Question: I'm stuck at the moment with the Java library Jung.
I display vertices and edges, only I can not find any functions for vertex coloring that I need with the value of the vertices and not with the mouse.
'''
import edu.uci.ics.jung.algorithms.layout.FRLayout;
import edu.uci.ics.jung.algorithms.layout.Layout;
import edu.uci.ics.jung.graph.Graph;
import edu.uci.ics.jung.visualization.BasicVisualizationServer;
import edu.uci.ics.jung.visualization.decorators.PickableVertexPaintTransformer;
import edu.uci.ics.jung.visualization.decorators.ToStringLabeller;
import edu.uci.ics.jung.visualization.renderers.DefaultVertexLabelRenderer;
import edu.uci.ics.jung.visualization.renderers.Renderer.VertexLabel.Position;
import java.awt.BasicStroke;
import java.awt.Color;
import java.awt.Dimension;
import javax.swing.JFrame;
import org.apache.commons.collections15.Transformer;
import org.apache.commons.collections15.functors.ConstantTransformer;
public class Design {
public Graph<String, Integer> g;
public Design() {
this.g = ProjectTools.readNet("SmallTown.net");
}
public static <Paint> void main(String[] args) {
Design sgv = new Design();
Layout<Integer, String> layout = new FRLayout(sgv.g);
layout.setSize(new Dimension(800,800));
BasicVisualizationServer<Integer, String> vv =
new BasicVisualizationServer<Integer, String>(layout);
Transformer<Integer,Paint> vertexPaint = new Transformer<Integer,Paint>() {
public Paint transform(Integer i) {
return (Paint) Color.GREEN;
}
};
vv.setPreferredSize(new Dimension(850,850));
vv.getRenderContext().setVertexLabelRenderer(new DefaultVertexLabelRenderer(Color.green));
vv.getRenderContext().setEdgeDrawPaintTransformer(new ConstantTransformer(Color.white));
vv.getRenderContext().setEdgeStrokeTransformer(new ConstantTransformer(new BasicStroke(2.5f)));
vv.getRenderContext().setVertexFillPaintTransformer((Transformer<Integer, java.awt.Paint>) vertexPaint);
vv.getRenderContext().setVertexFillPaintTransformer(new PickableVertexPaintTransformer<Integer>(vv.getPickedVertexState(), Color.green, Color.yellow));
vv.setBackground(Color.gray);
vv.getRenderContext().setVertexLabelTransformer(new ToStringLabeller<Integer>());
vv.getRenderer().getVertexLabelRenderer().setPosition(Position.CNTR);
JFrame frame = new JFrame("Projet Algo");
frame.setDefaultCloseOperation(JFrame.EXIT_ON_CLOSE);
frame.getContentPane().add(vv);
frame.pack();
frame.setVisible(true);
}
}
'''
My rendering :

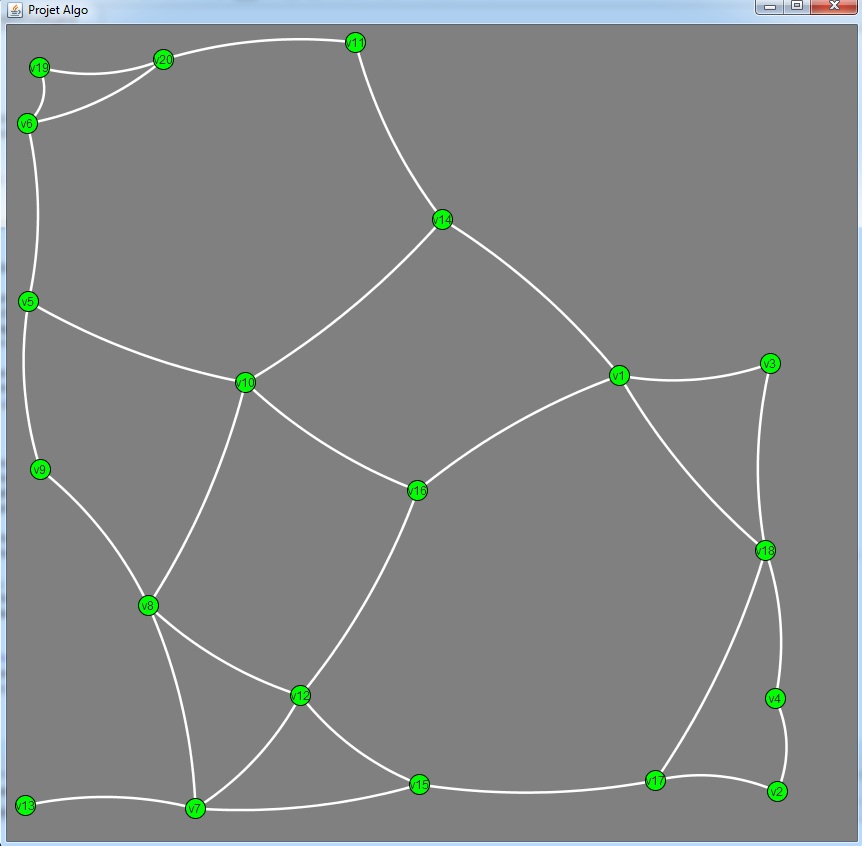
Answer: I can see two possible problems; you are calling 'setVertexFillPaintTransformer' twice and 'BasicVisualizationServer' dosn't seem to like 'DefaultModalGraphMouse'.
Try this version:
'''
import java.awt.BasicStroke;
import java.awt.Color;
import java.awt.Dimension;
import java.awt.Paint;
import javax.swing.JFrame;
import org.apache.commons.collections15.Transformer;
import org.apache.commons.collections15.functors.ConstantTransformer;
import edu.uci.ics.jung.algorithms.layout.FRLayout;
import edu.uci.ics.jung.algorithms.layout.Layout;
import edu.uci.ics.jung.graph.Graph;
import edu.uci.ics.jung.visualization.VisualizationViewer;
import edu.uci.ics.jung.visualization.control.DefaultModalGraphMouse;
import edu.uci.ics.jung.visualization.decorators.ToStringLabeller;
import edu.uci.ics.jung.visualization.picking.PickedInfo;
import edu.uci.ics.jung.visualization.renderers.DefaultVertexLabelRenderer;
import edu.uci.ics.jung.visualization.renderers.Renderer.VertexLabel.Position;
public class Design {
public Graph<Integer, String> g;
public Design() {
this.g = ProjectTools.readNet("SmallTown.net");
}
private static class VertexPaintTransformer implements Transformer<Integer,Paint> {
private final PickedInfo<Integer> pi;
VertexPaintTransformer ( PickedInfo<Integer> pi ) {
super();
if (pi == null)
throw new IllegalArgumentException("PickedInfo instance must be non-null");
this.pi = pi;
}
@Override
public Paint transform(Integer i) {
Color p = null;
//Edit here to set the colours as reqired by your solution
if ( i % 2 == 0)
p = Color.GREEN;
else
p = Color.RED;
//Remove if a selected colour is not required
if ( pi.isPicked(i)){
p = Color.yellow;
}
return p;
}
}
public static <Paint> void main(String[] args) {
Design sgv = new Design();
Layout<Integer, String> layout = new FRLayout(sgv.g);
layout.setSize(new Dimension(800,800));
VisualizationViewer<Integer, String> vv = new VisualizationViewer<Integer, String>(layout);
Transformer<Integer,Paint> vertexPaint = new Transformer<Integer,Paint>() {
@Override
public Paint transform(Integer i) {
if ( i % 2 == 0)
return (Paint) Color.GREEN;
else
return (Paint) Color.RED;
}
};
vv.setPreferredSize(new Dimension(850,850));
vv.getRenderContext().setVertexLabelRenderer(new DefaultVertexLabelRenderer(Color.green));
vv.getRenderContext().setEdgeDrawPaintTransformer(new ConstantTransformer(Color.white));
vv.getRenderContext().setEdgeStrokeTransformer(new ConstantTransformer(new BasicStroke(2.5f)));
vv.getRenderContext().setVertexFillPaintTransformer(new VertexPaintTransformer(vv.getPickedVertexState()));
DefaultModalGraphMouse graphMouse = new DefaultModalGraphMouse();
graphMouse.setMode(edu.uci.ics.jung.visualization.control.ModalGraphMouse.Mode.PICKING);
vv.setGraphMouse(graphMouse);
vv.setBackground(Color.gray);
vv.getRenderContext().setVertexLabelTransformer(new ToStringLabeller<Integer>());
vv.getRenderer().getVertexLabelRenderer().setPosition(Position.CNTR);
JFrame frame = new JFrame("Projet Algo");
frame.setDefaultCloseOperation(JFrame.EXIT_ON_CLOSE);
frame.getContentPane().add(vv);
frame.pack();
frame.setVisible(true);
}
}
'''
I've repalced your 'Transformer' with a new version 'VertexPaintTransformer' that supports selection, removed the second use of 'setVertexFillPaintTransformer' and swithced you from a 'BasicVisualizationServer' to 'VisualizationViewer' so I can use a picking 'GraphMouse'

I had to mock your 'ProjectTools#readNet()' method but Ihope you can see the Odd, Even and Selected colours.
You can now modify 'VertexPaintTransformer#transform()' as required